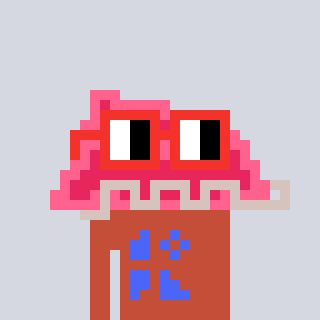
a pixel art character with square red glasses, a retainer-shaped head and a rust-colored body on a cool background